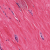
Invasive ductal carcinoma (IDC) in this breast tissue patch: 0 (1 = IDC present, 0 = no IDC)